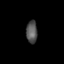
Tissue: skin
Cell type: Fibroblasts
Senescence score: 0.7579
Nuclear area (px): 246
Mean DAPI intensity: 83.183